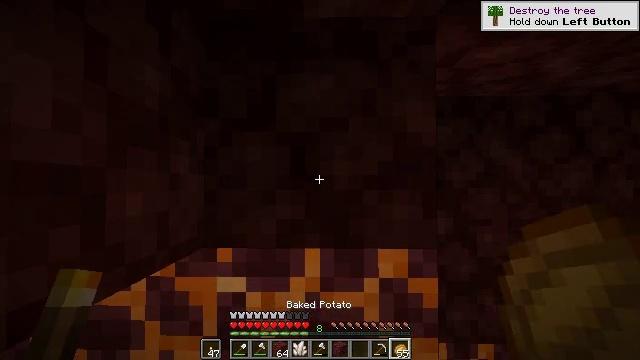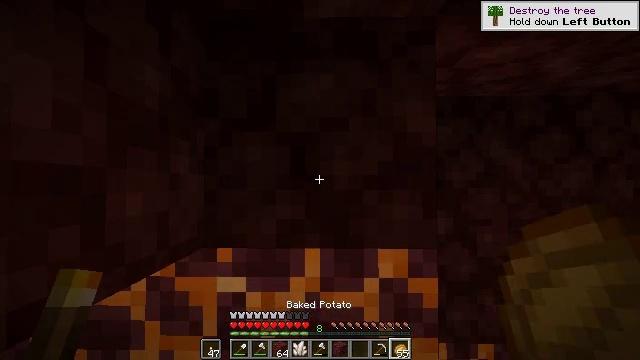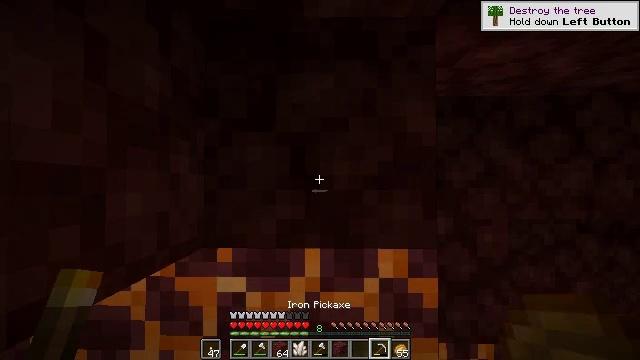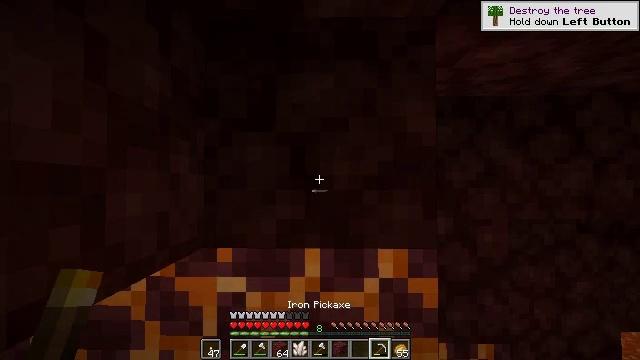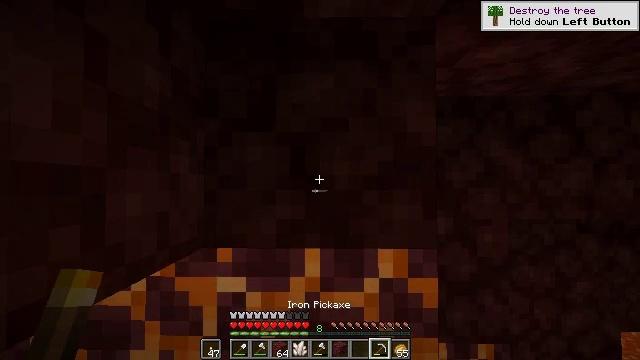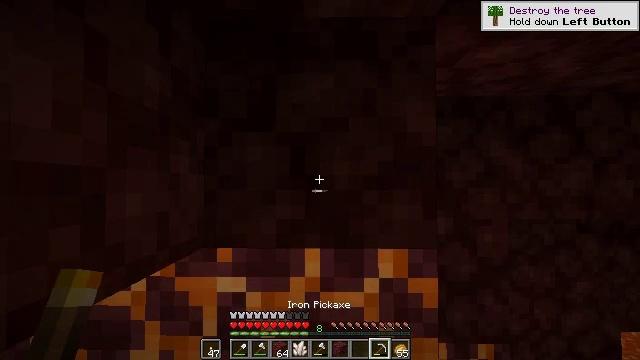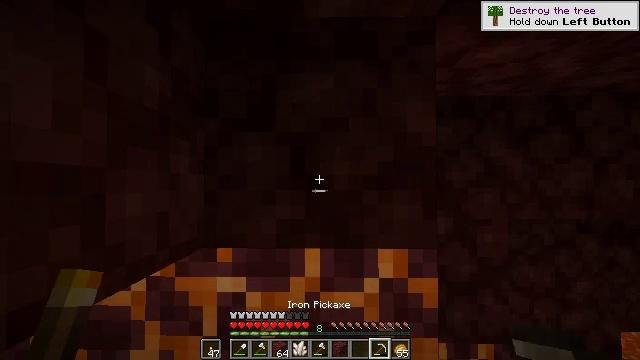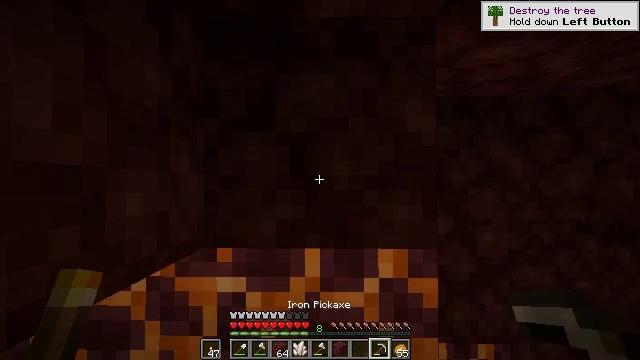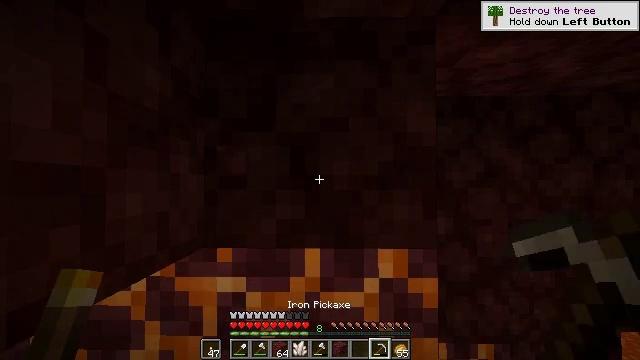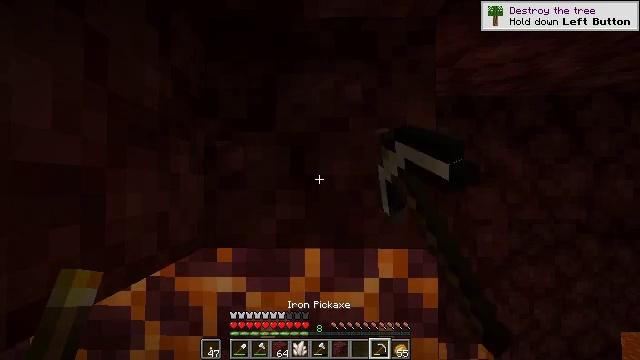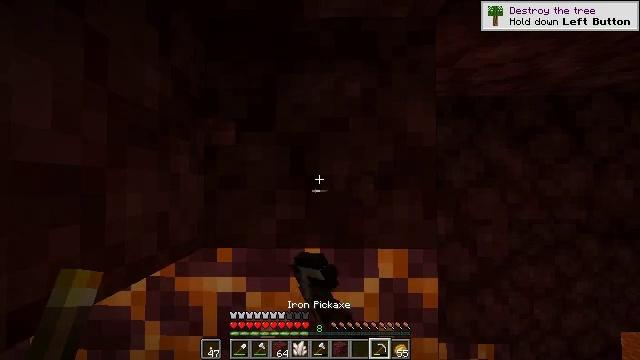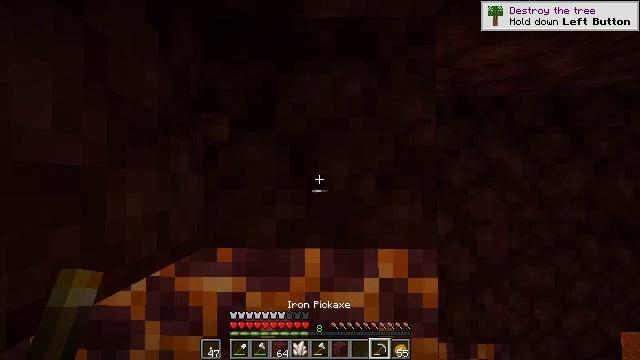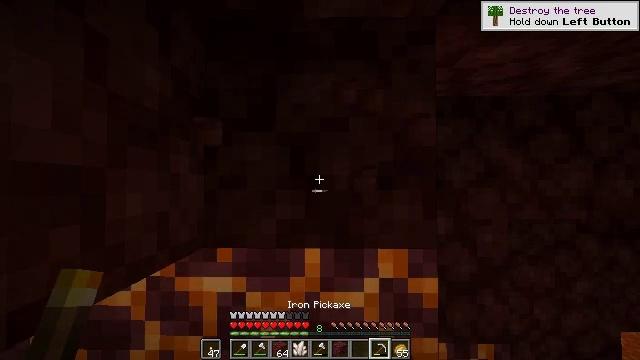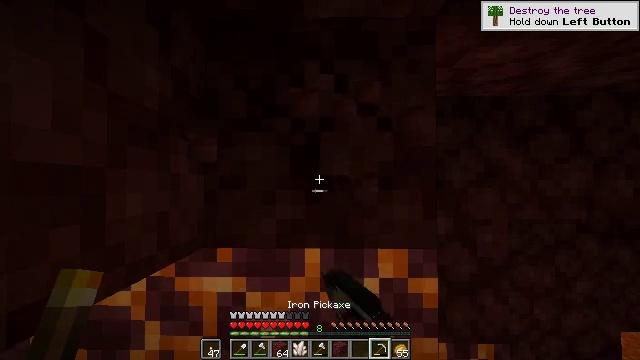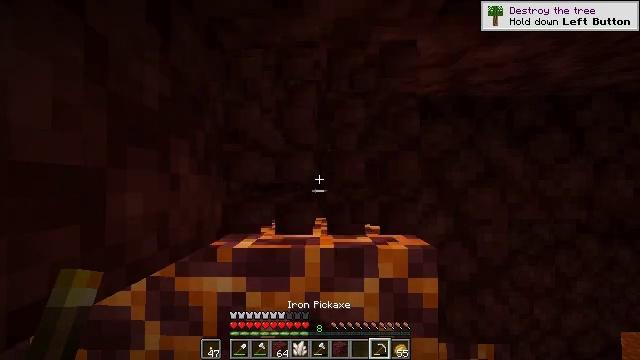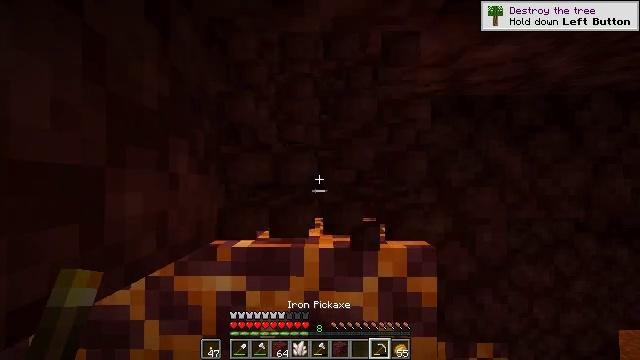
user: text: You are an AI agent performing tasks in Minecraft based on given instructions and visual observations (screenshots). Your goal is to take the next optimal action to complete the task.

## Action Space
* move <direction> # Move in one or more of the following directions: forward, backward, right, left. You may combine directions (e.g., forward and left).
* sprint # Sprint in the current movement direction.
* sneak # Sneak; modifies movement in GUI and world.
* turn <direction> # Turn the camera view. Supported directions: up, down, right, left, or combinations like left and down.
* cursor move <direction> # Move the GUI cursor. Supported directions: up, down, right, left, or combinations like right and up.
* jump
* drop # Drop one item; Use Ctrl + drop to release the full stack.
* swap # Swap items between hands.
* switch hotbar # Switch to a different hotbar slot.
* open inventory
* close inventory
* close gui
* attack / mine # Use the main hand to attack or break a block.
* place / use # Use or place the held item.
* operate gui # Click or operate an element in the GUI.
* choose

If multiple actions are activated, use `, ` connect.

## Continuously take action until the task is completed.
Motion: motion action
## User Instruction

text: Gather netherrack as a building material.
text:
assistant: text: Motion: sneak
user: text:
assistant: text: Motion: sneak
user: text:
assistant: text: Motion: sneak
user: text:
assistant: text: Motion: sneak
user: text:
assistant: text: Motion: sneak
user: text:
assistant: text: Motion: sneak
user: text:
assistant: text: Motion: sneak
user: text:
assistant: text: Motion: sneak, attack / mine
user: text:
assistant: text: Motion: sneak, attack / mine
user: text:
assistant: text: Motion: sneak, attack / mine
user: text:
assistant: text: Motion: sneak, attack / mine
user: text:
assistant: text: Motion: sneak, attack / mine
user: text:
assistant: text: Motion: sneak, attack / mine
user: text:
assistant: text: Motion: sneak, attack / mine
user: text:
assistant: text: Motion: sneak, attack / mine
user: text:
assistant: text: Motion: sneak, turn down, attack / mine
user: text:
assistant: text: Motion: sneak, turn down, attack / mine
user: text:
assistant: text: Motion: sneak, turn down, attack / mine
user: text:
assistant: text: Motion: sneak, attack / mine
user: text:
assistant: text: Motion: sneak, attack / mine